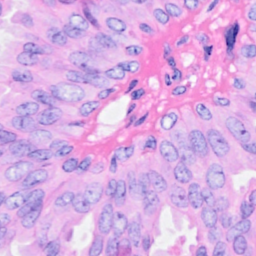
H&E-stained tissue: Breast